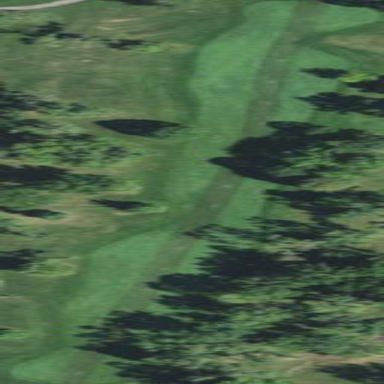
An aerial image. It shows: Scenic golf fairway.